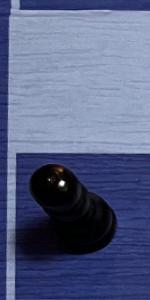
Label: Pawn_Black